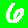
Digit: 6